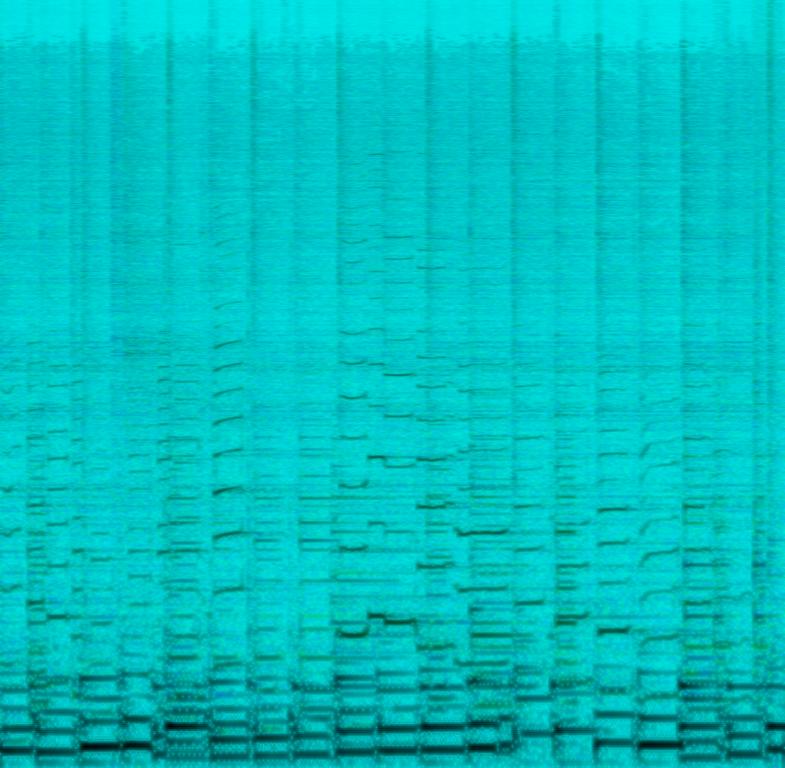
This song contains someone playing a bass-ukulele along to a piano playing jazzy chords along with a soft jazz piano. The main melody is being played by an alto saxophone. This song may be playing in a jazz lounge bar.